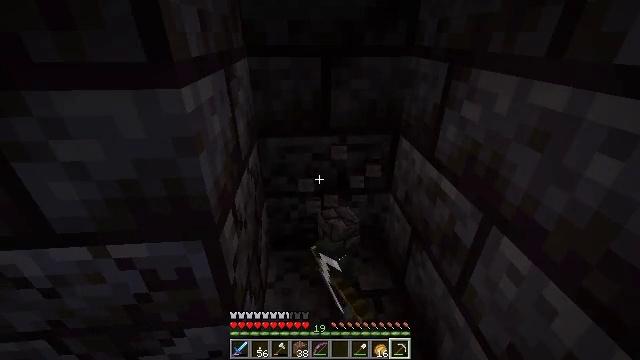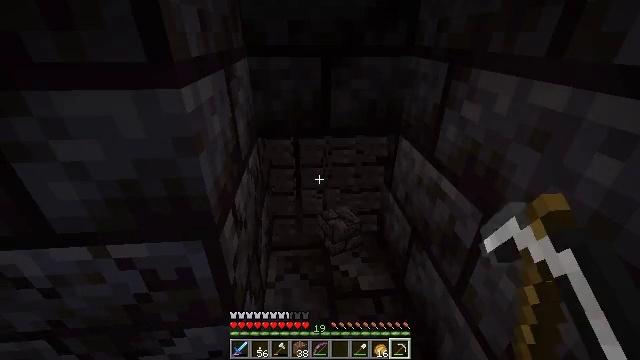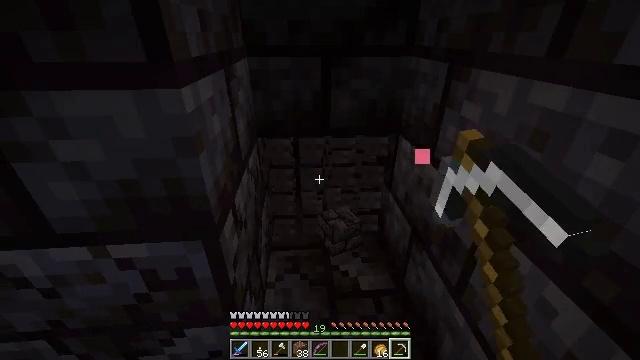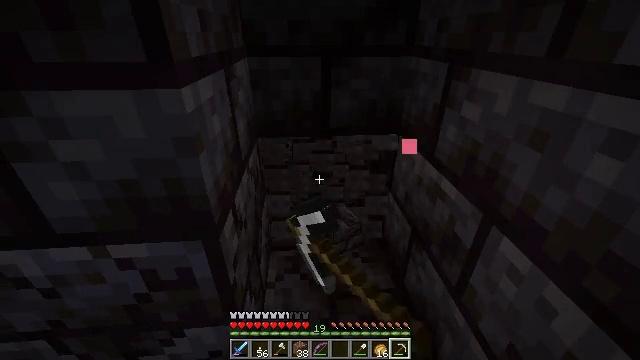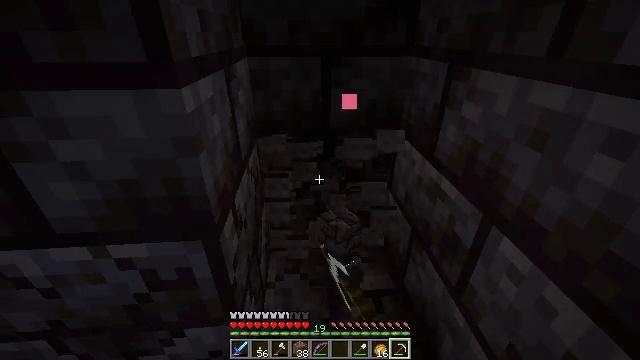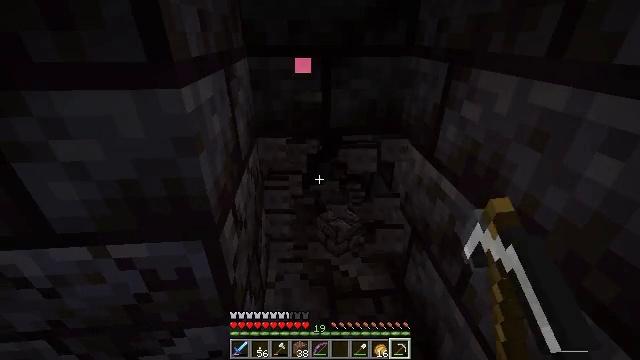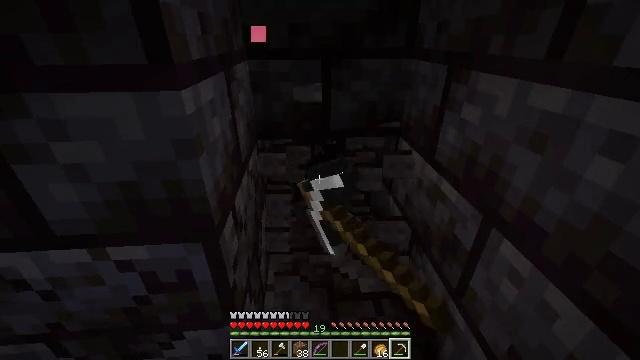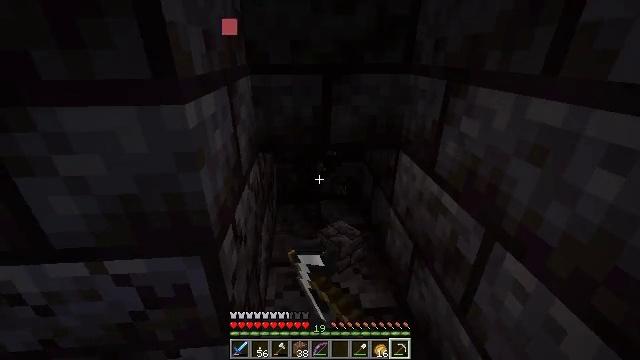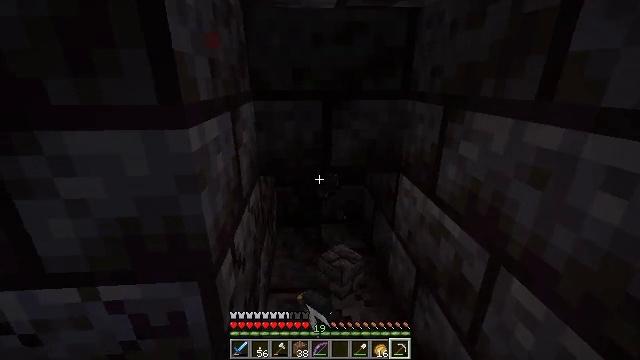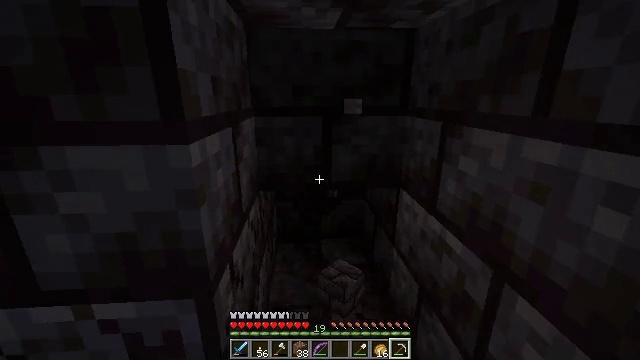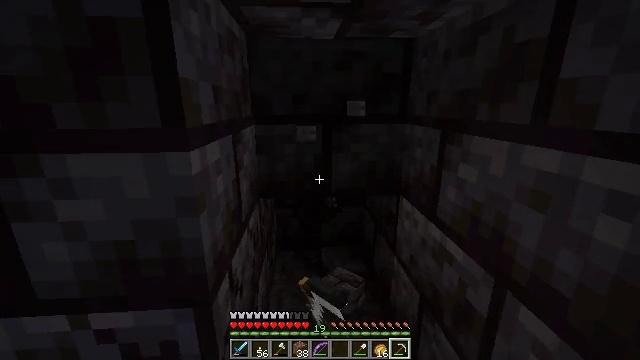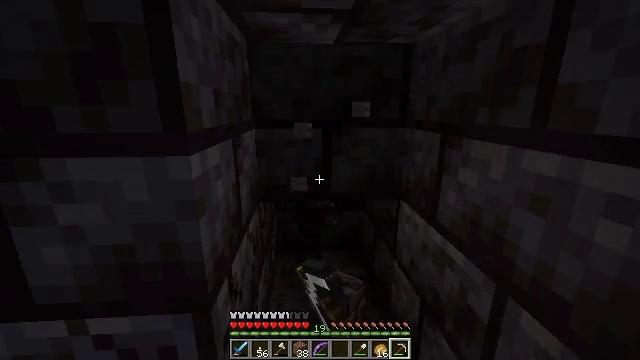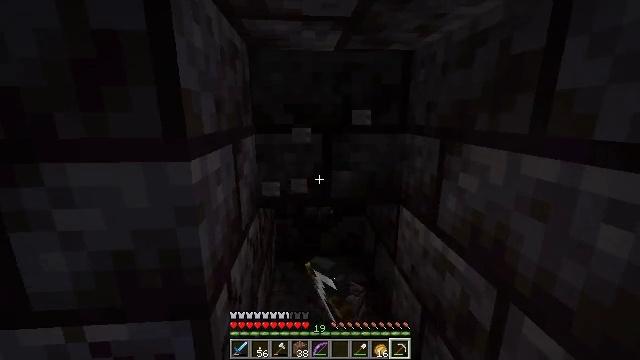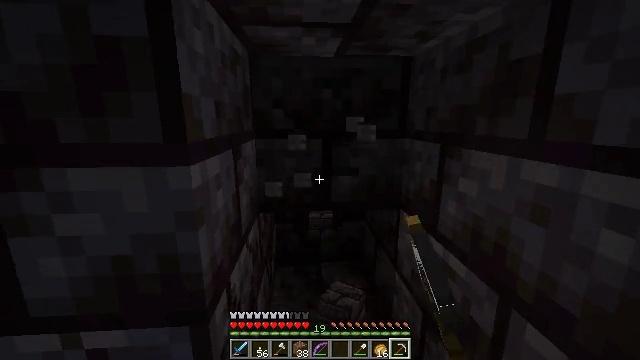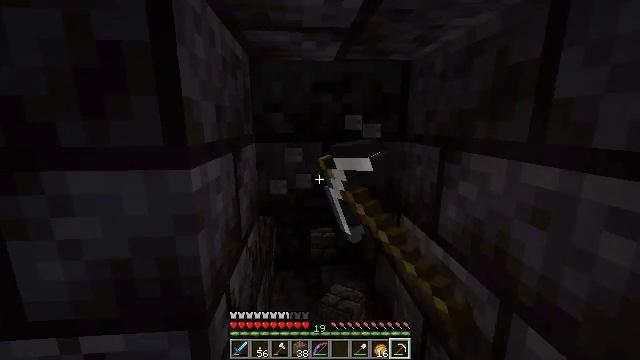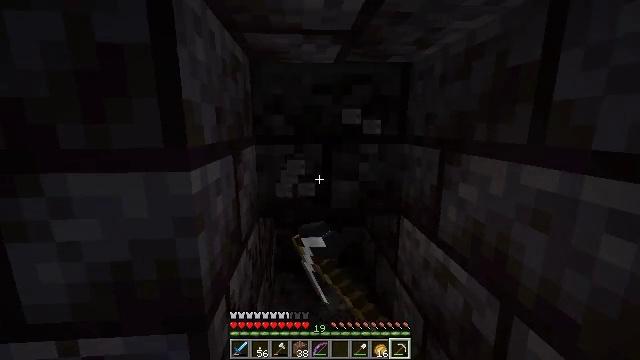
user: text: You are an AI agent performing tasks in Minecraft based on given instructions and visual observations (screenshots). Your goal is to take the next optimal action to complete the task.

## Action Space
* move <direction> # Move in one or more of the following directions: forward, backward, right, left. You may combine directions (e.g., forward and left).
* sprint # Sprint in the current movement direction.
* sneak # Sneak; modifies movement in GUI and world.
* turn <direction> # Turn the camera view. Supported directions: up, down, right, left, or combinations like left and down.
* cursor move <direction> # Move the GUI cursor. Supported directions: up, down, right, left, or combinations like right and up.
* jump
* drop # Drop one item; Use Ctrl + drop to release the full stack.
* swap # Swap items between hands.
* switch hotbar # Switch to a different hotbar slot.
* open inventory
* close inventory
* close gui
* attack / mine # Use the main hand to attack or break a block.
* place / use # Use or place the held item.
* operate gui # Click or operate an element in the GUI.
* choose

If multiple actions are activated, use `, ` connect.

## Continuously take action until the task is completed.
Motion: motion action
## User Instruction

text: Break the polished blackstone bricks for materials.
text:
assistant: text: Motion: attack / mine
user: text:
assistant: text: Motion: attack / mine
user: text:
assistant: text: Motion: attack / mine
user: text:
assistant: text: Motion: attack / mine
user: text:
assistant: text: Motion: attack / mine
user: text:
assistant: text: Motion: attack / mine
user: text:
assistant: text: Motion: turn up, attack / mine
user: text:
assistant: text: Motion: turn up, attack / mine
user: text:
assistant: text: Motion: turn up, attack / mine
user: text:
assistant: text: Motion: turn up, attack / mine
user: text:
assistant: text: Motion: attack / mine
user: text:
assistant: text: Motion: turn up, attack / mine
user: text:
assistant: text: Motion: turn up, attack / mine
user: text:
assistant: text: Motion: attack / mine
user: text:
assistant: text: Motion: attack / mine
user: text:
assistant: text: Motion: attack / mine
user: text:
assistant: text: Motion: attack / mine
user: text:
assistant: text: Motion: attack / mine
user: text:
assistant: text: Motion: turn up, attack / mine
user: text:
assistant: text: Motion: turn up, attack / mine
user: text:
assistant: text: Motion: turn up, attack / mine
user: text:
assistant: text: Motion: turn up, attack / mine
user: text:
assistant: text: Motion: attack / mine
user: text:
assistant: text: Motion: attack / mine
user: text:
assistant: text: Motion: attack / mine
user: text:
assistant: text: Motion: attack / mine
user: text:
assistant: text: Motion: attack / mine
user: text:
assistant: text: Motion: attack / mine
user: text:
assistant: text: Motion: attack / mine
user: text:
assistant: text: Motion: attack / mine